Interaction volume radius: 10 \u00c5
Interaction volume height: 20 \u00c5
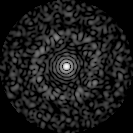
Disorder parameter: 0.843